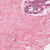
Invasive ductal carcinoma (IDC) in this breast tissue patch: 0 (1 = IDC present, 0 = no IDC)